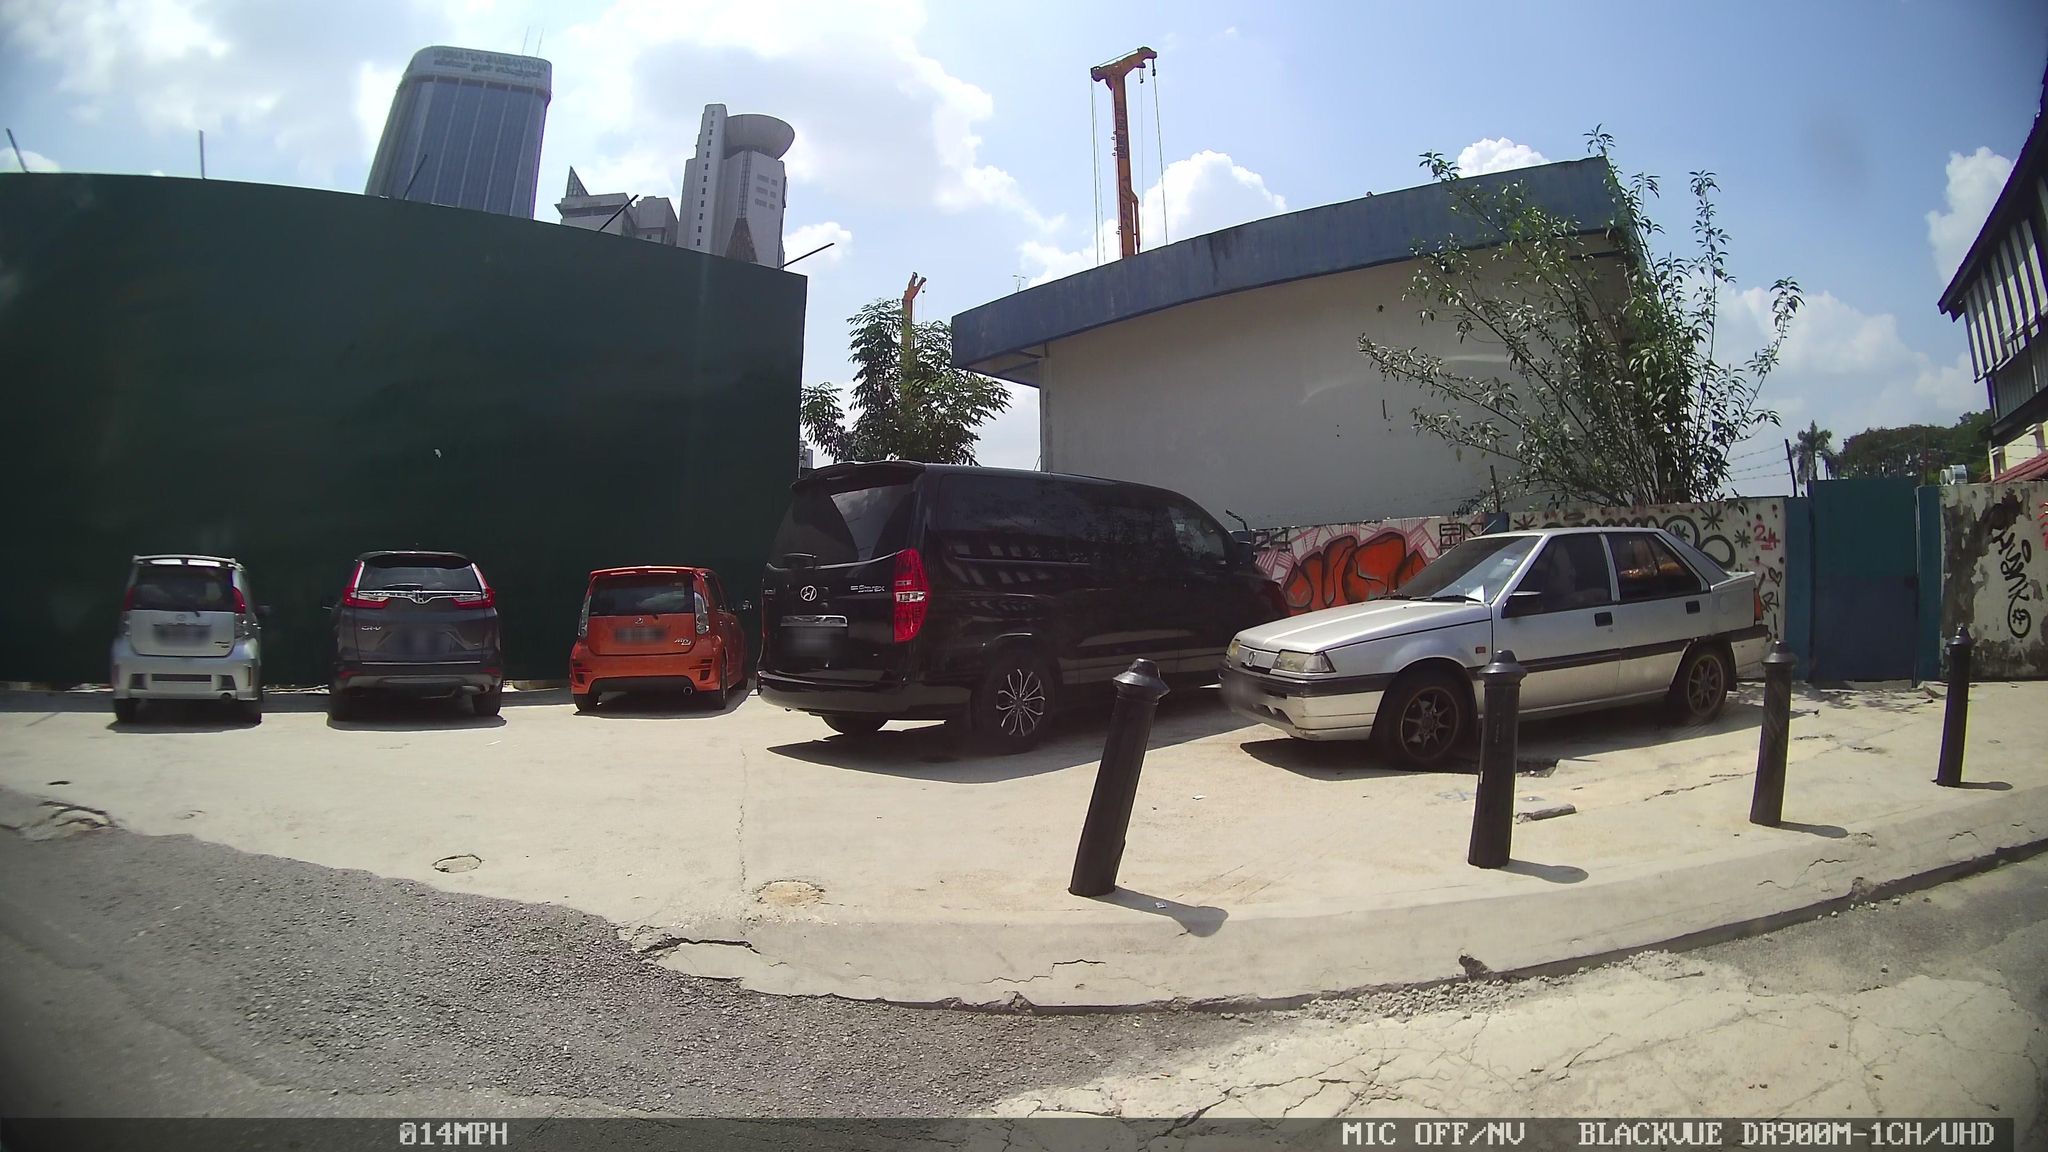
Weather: clear
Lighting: day
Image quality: good
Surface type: driving surface
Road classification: unclassified, residential
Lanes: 2
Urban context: urban centre
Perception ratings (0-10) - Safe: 3.43, Lively: 4.05, Beautiful: 6.55, Boring: 5.26, Depressing: 9.22, Wealthy: 1.41